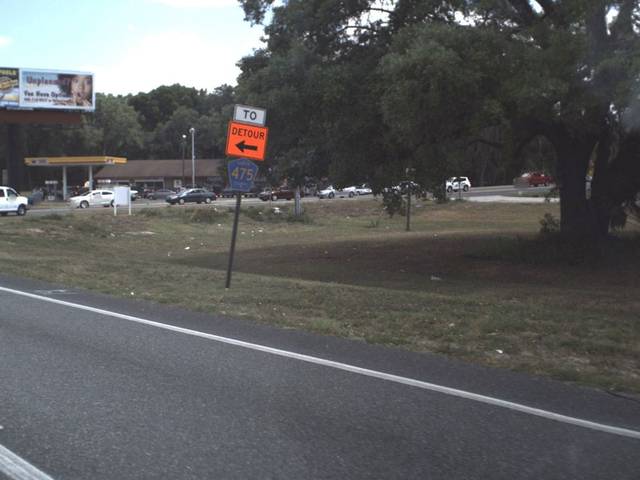
Region: United States
Coordinates: 28.981, -82.041